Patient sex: F
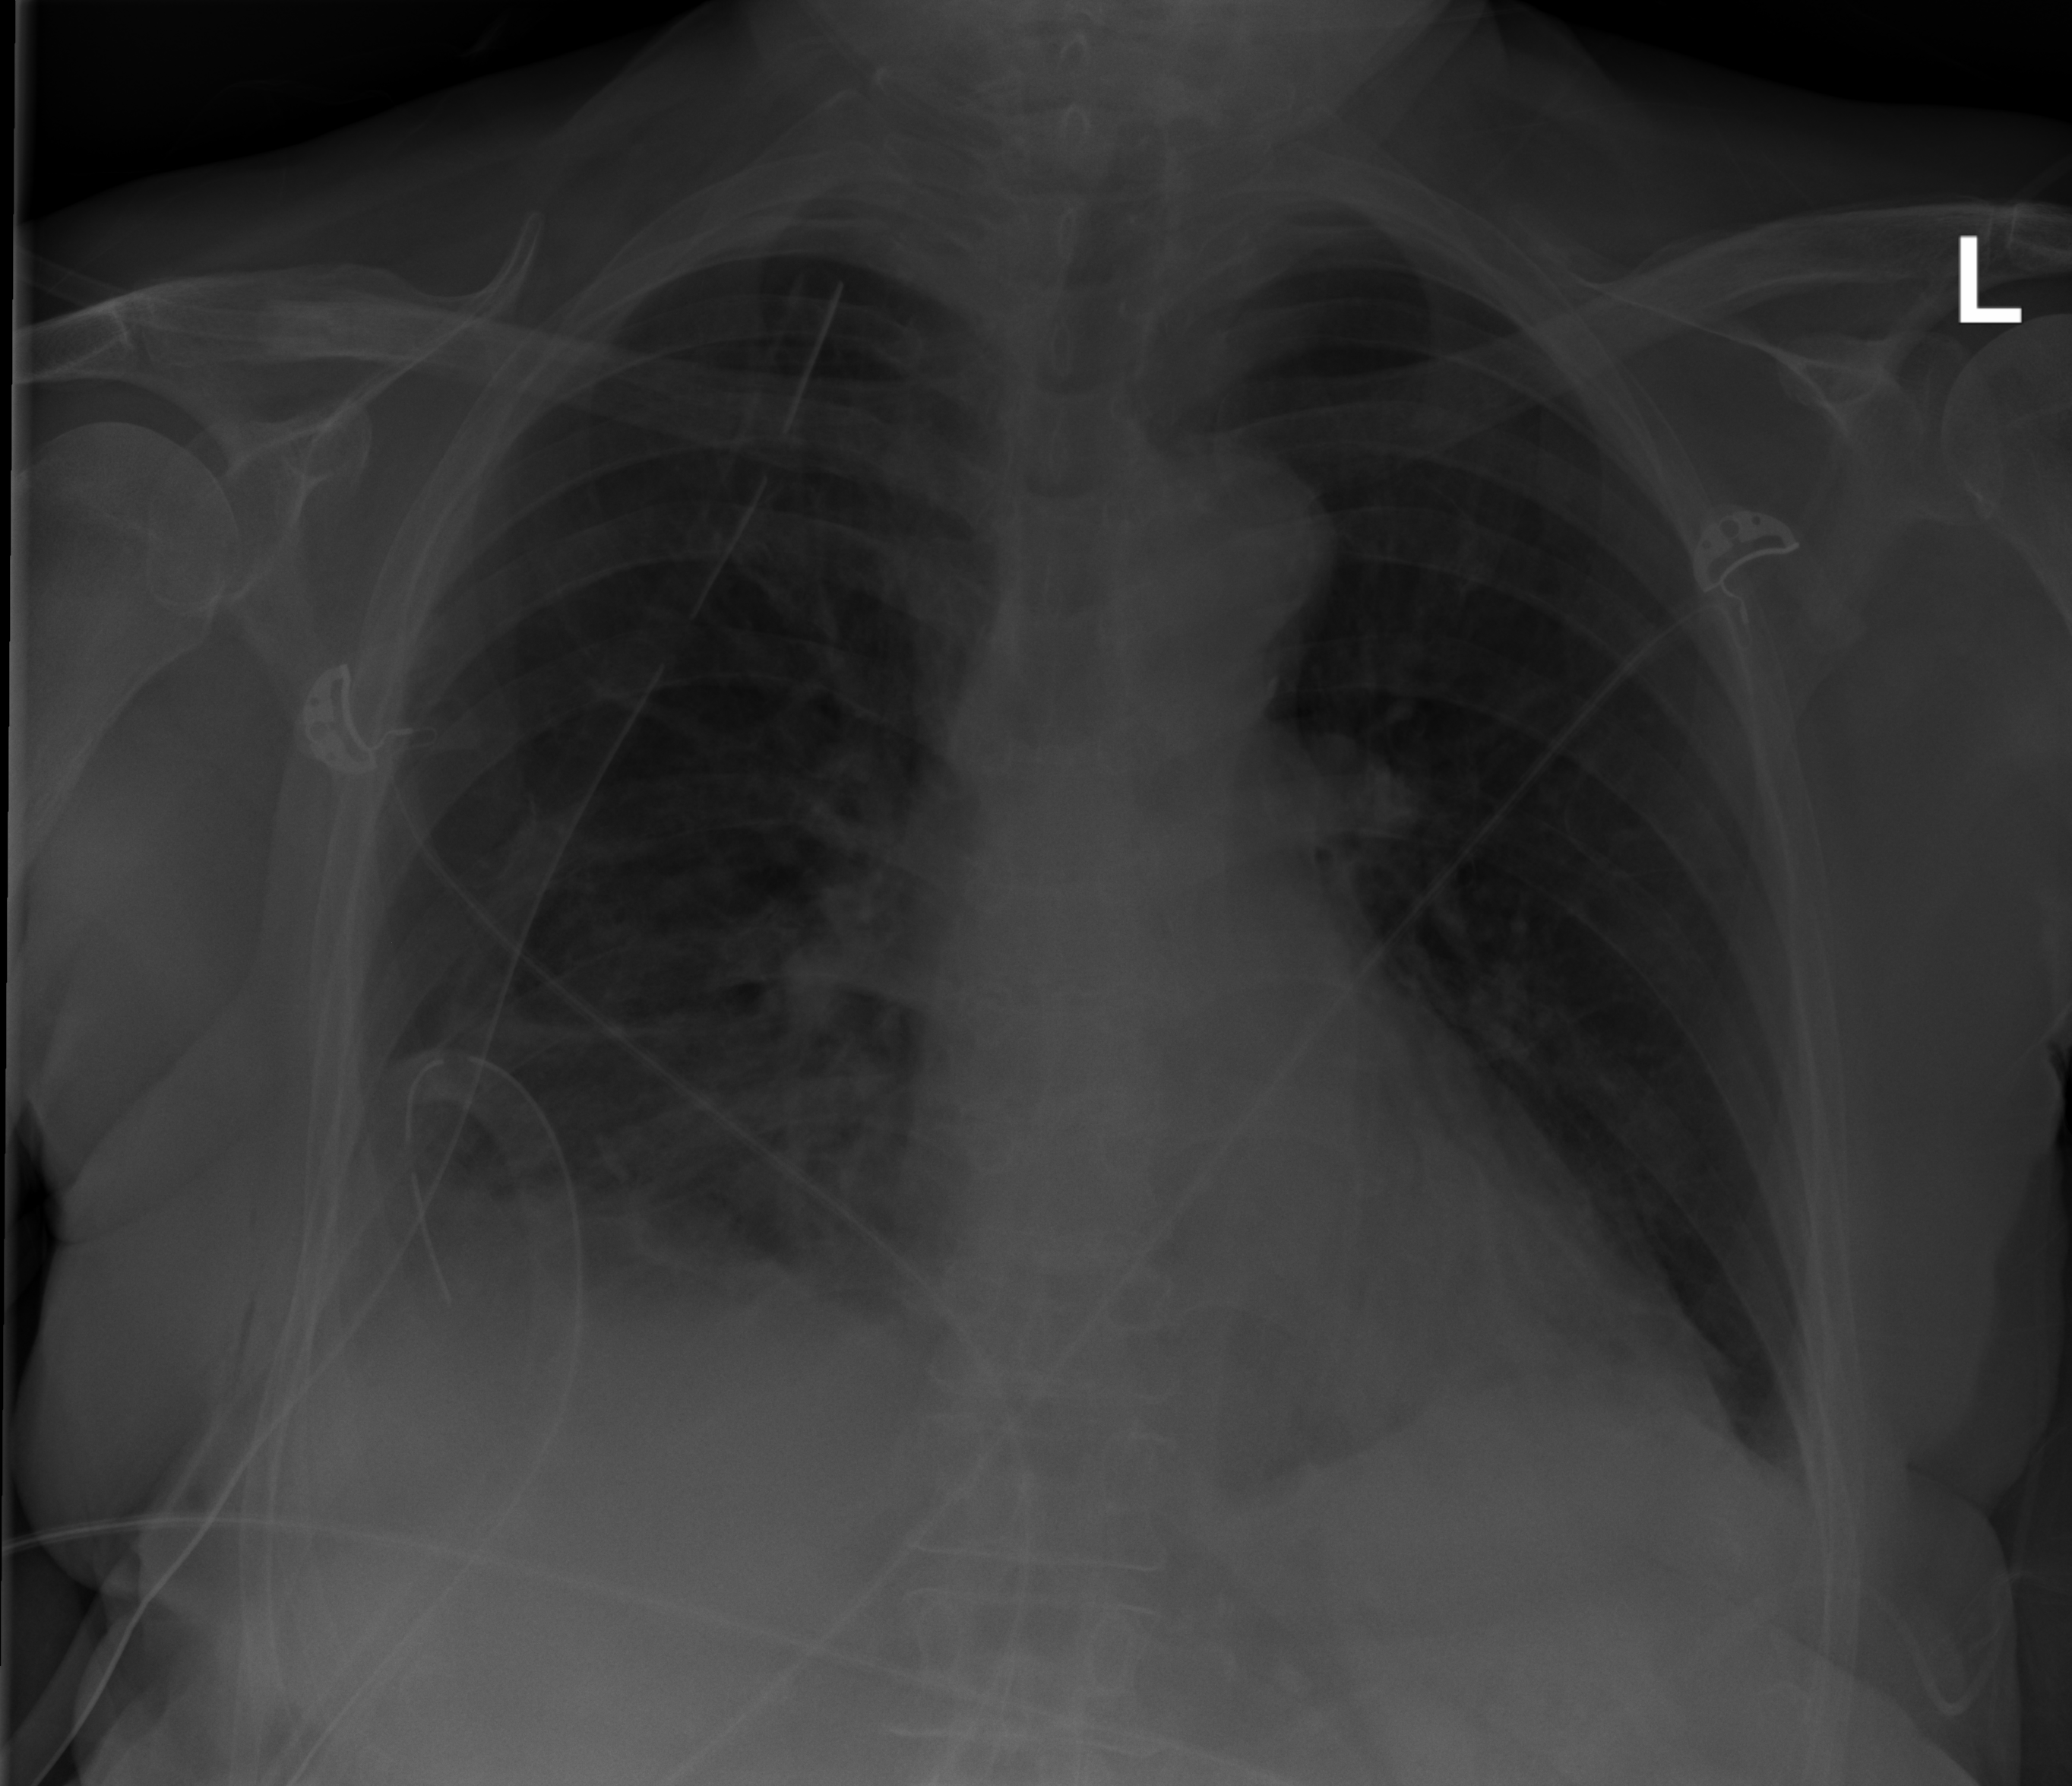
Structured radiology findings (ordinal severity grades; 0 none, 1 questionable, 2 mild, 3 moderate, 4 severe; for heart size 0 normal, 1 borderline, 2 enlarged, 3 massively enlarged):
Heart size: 1
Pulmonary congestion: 0
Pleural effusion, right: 2
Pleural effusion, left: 1
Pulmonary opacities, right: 0
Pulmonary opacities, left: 0
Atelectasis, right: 2
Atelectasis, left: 0